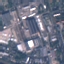
Land use / land cover: Industrial